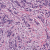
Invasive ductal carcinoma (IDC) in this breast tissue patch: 1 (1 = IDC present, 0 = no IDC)